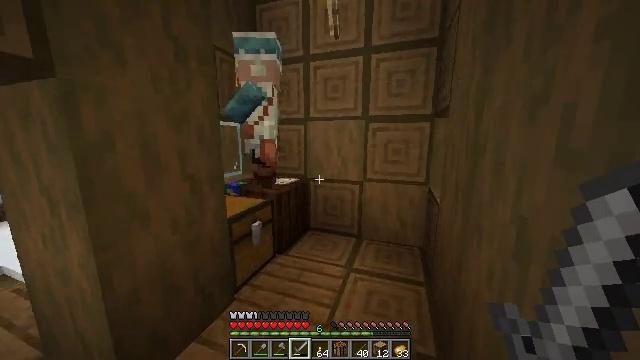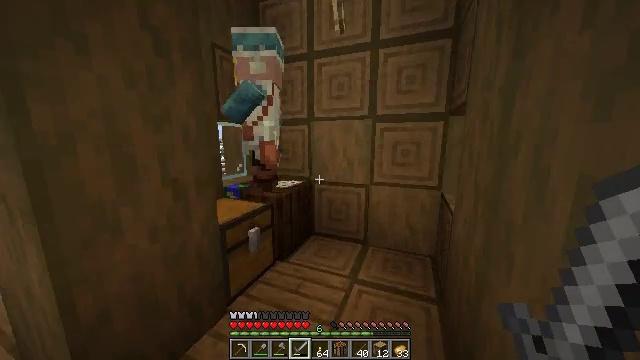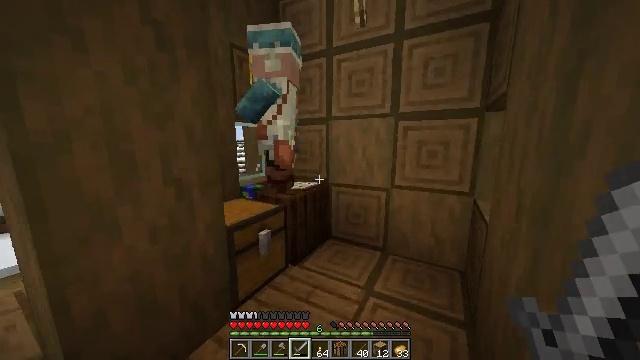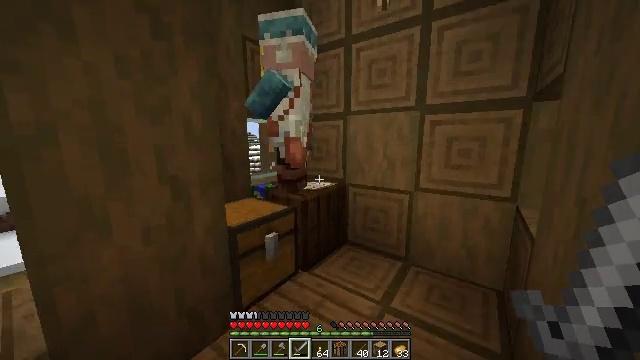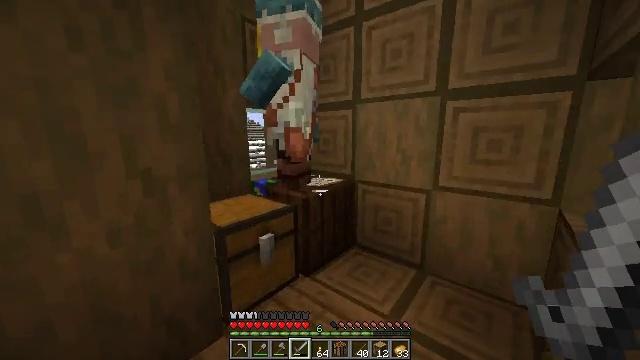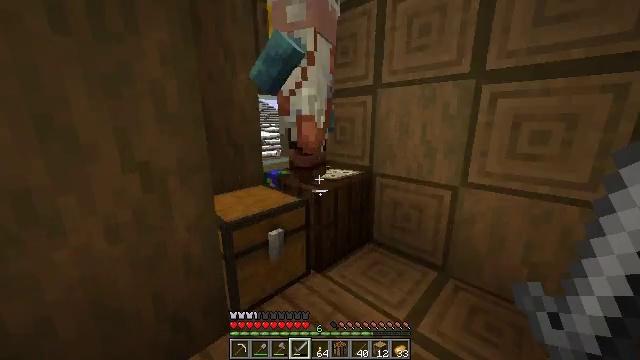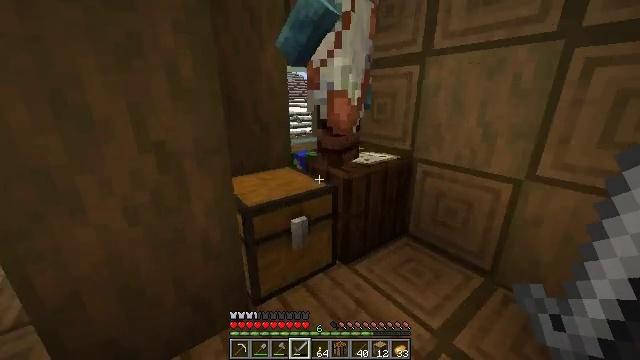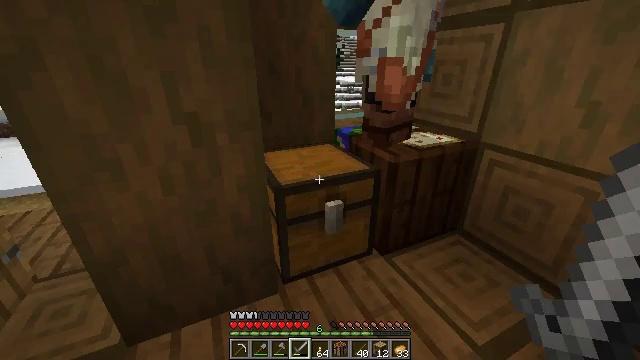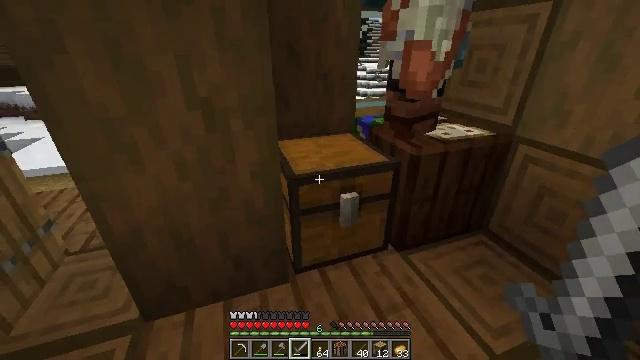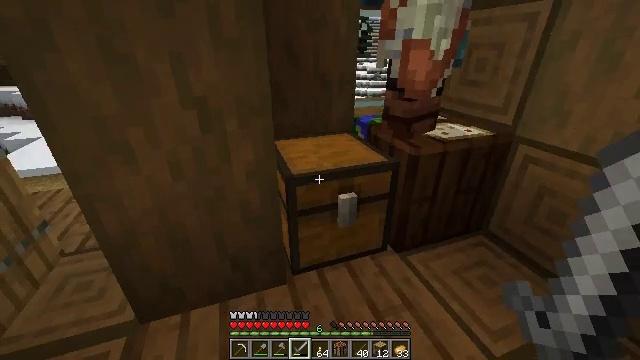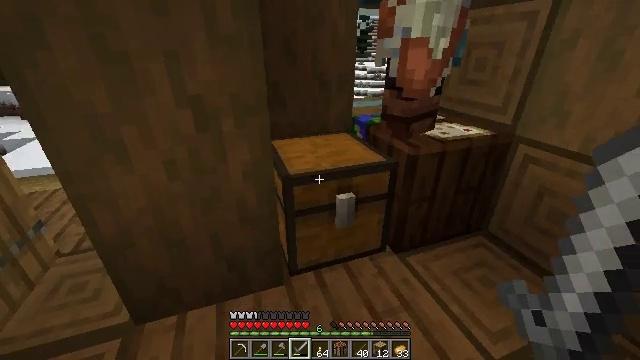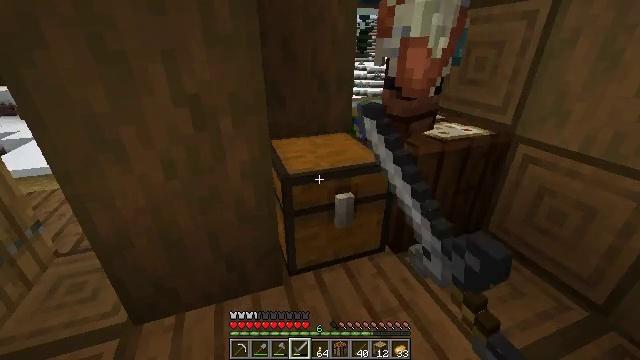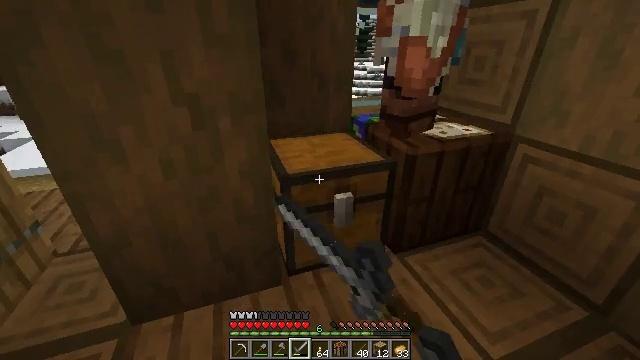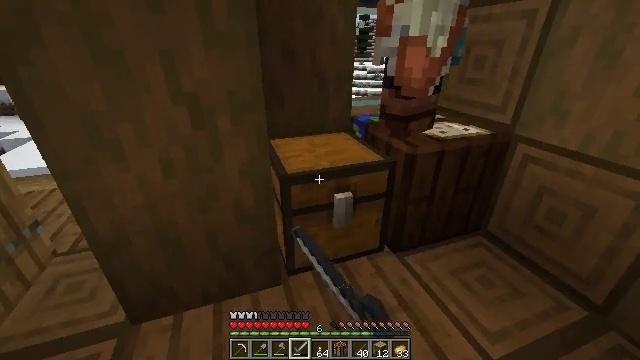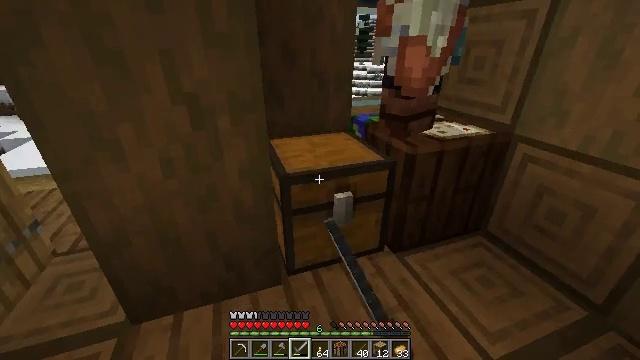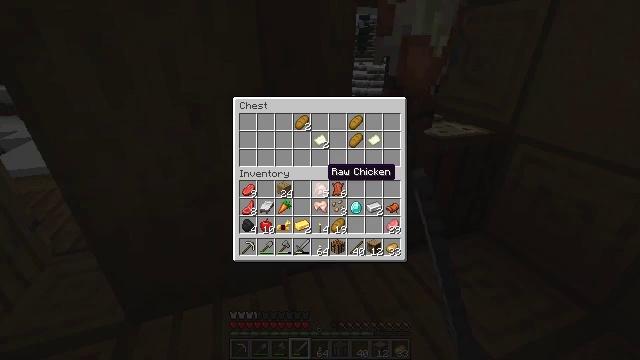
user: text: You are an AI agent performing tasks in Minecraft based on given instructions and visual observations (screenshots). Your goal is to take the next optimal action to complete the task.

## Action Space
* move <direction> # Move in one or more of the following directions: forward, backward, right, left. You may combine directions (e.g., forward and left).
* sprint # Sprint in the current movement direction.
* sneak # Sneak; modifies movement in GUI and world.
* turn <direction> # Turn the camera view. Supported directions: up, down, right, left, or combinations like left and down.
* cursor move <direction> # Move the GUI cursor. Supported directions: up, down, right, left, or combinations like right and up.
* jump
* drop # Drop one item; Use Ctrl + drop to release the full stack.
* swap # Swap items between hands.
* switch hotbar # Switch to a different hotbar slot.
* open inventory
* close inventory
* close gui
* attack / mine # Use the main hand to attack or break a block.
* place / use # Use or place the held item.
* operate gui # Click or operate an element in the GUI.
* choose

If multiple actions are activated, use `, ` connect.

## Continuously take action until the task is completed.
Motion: motion action
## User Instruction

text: Punch the spruce leaves to get saplings.
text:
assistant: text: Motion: move forward and move right, sprint, turn left
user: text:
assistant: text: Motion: move forward and move right, sprint, turn left
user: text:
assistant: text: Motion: move forward and move right, turn left
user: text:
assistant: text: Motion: move forward, turn left and down
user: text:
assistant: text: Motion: move forward, turn left and down
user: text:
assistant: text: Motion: turn left and down
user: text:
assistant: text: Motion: turn left and down
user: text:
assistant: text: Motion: turn left and down
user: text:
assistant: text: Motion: no_op
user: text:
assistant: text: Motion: use / place
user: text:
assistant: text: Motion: use / place
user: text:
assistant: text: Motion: use / place
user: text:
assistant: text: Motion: use / place
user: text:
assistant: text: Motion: no_op
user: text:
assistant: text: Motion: open gui
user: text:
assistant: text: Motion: no_op
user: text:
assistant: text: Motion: no_op
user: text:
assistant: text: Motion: no_op
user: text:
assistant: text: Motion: no_op
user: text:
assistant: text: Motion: no_op
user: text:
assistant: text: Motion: cursor move up
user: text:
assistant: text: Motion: cursor move up
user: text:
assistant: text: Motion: no_op
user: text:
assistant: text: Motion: no_op
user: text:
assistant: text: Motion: no_op
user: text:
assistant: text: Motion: no_op
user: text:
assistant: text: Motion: sneak
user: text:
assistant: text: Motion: sneak
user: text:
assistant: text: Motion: sneak
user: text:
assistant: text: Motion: sneak, choose